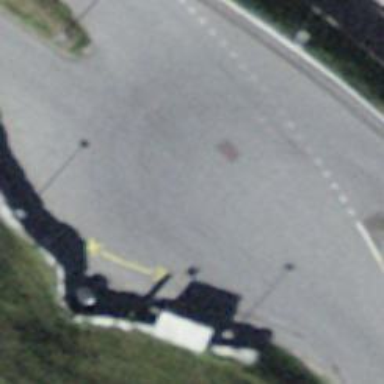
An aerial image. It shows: Bus stop with sheltered platform for public transport.